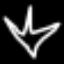
Label: leaf